Field crop: maize
Growth stage: 1
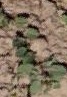
Species: convolvulus